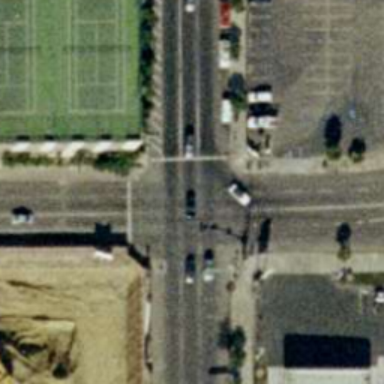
An intersection with some cars on the road .